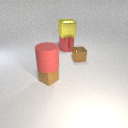
large red metal cylinder below large yellow metal cube